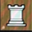
Piece: wR